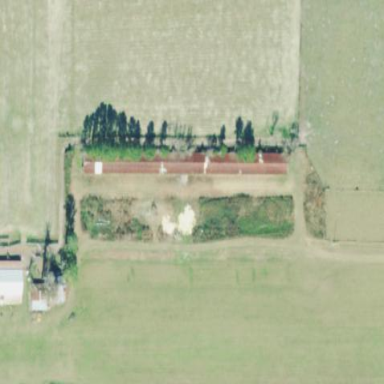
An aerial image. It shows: Poultry farmyard.